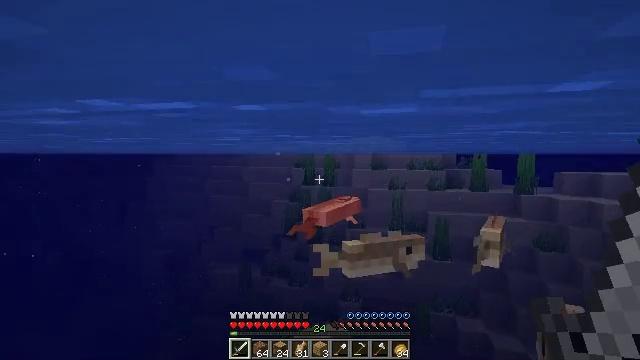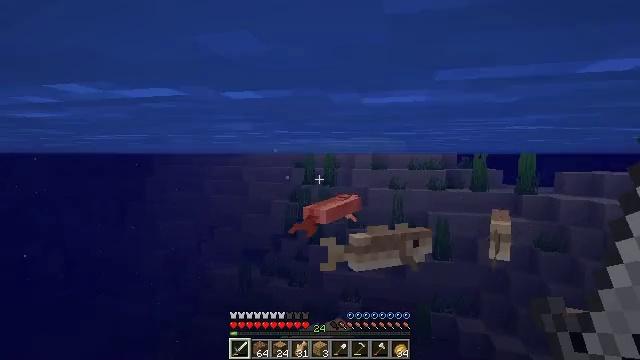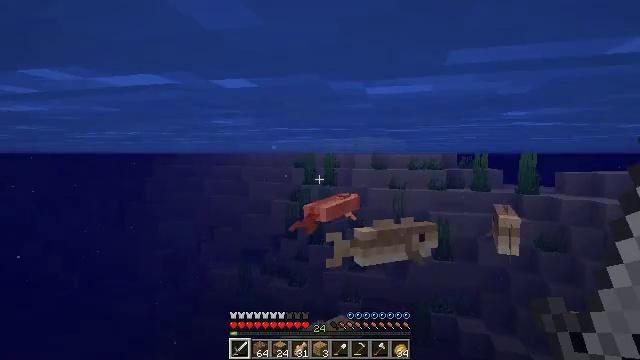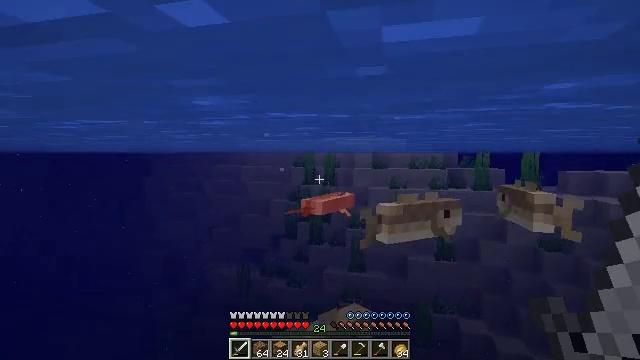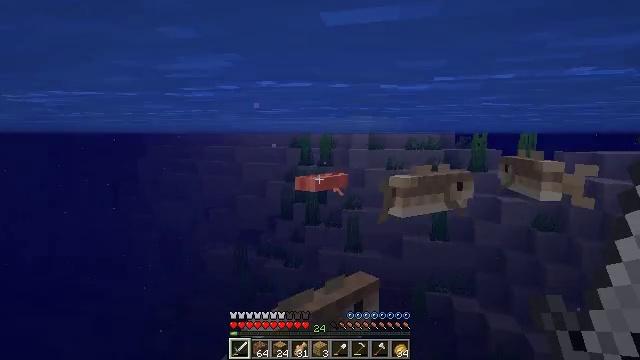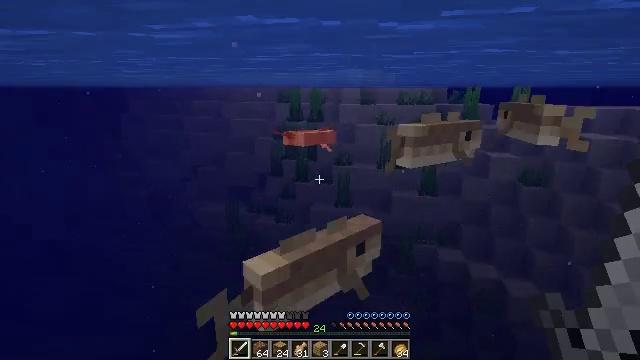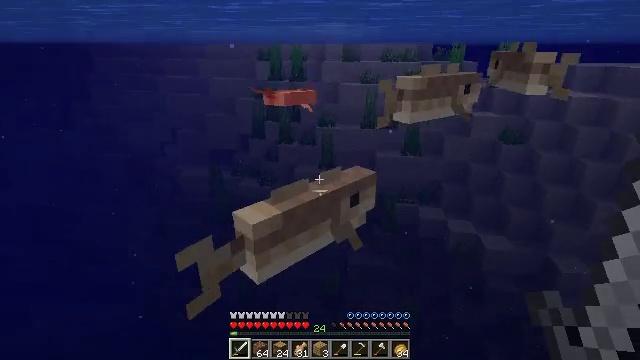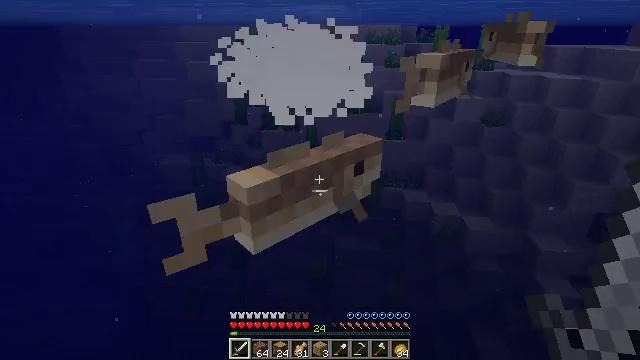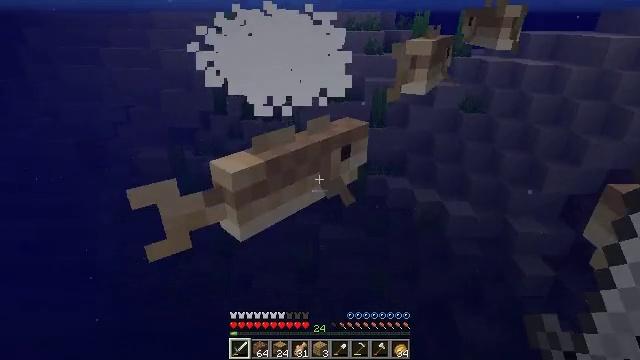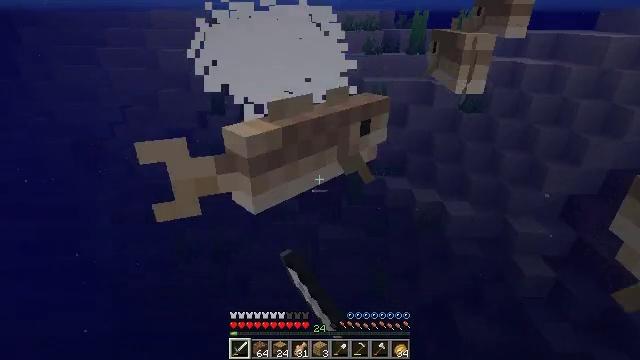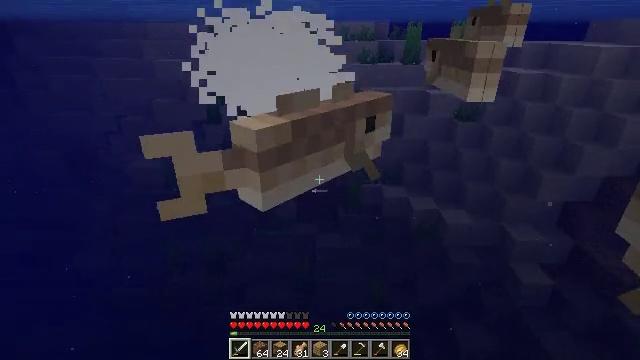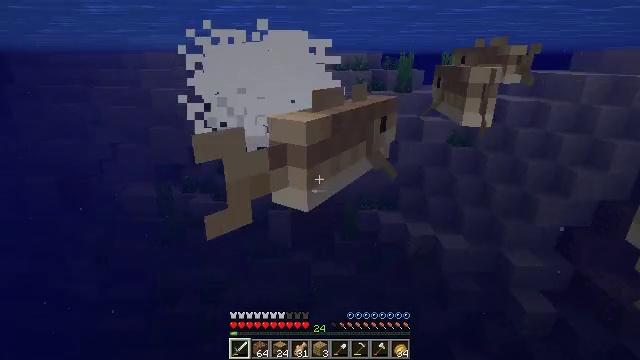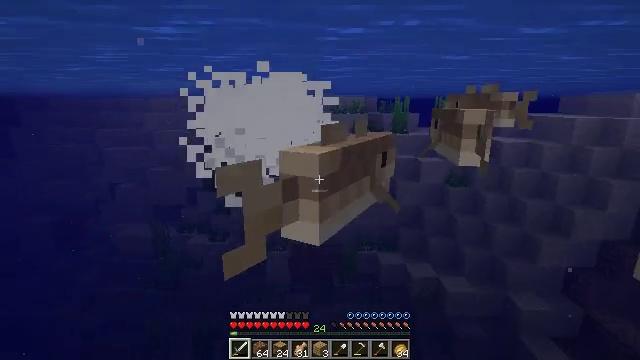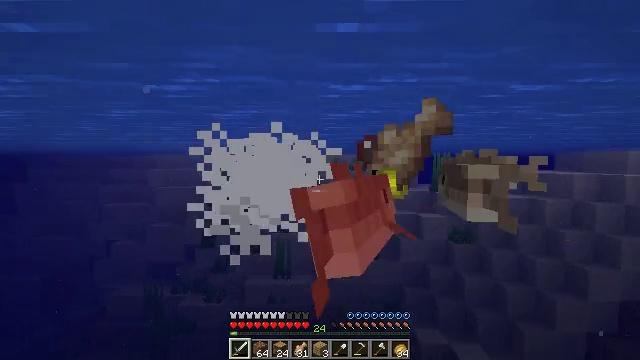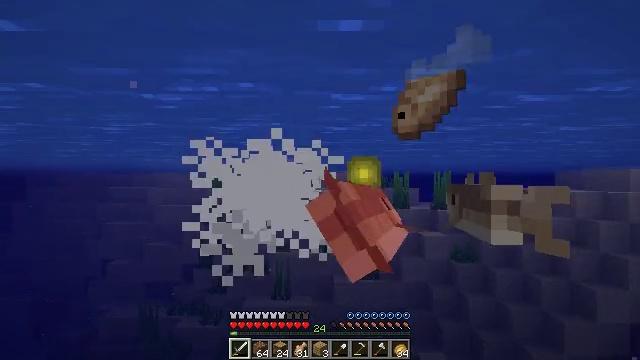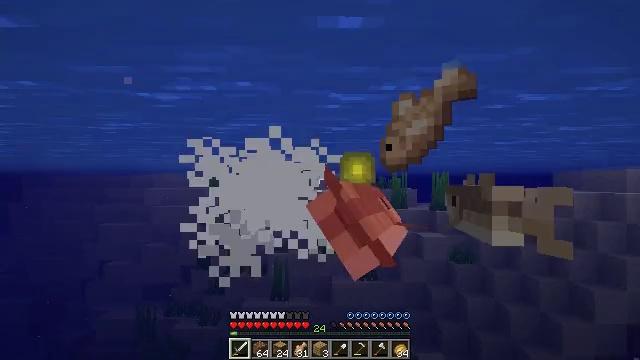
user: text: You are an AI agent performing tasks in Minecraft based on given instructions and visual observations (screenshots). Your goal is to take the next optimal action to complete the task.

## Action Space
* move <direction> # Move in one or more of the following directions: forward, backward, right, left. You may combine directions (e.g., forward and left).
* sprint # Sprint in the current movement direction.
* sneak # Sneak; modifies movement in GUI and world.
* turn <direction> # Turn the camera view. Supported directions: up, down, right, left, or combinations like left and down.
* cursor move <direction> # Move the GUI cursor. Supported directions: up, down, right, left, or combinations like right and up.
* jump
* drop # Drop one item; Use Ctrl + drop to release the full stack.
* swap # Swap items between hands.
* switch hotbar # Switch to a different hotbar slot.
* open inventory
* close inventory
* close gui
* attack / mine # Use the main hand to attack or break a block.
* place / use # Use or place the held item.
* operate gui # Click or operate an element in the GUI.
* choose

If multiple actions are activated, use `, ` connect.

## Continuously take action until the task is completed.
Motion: motion action
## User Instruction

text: Catch and defeat a cod.
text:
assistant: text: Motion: move forward
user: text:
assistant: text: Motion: move forward
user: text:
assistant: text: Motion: move forward
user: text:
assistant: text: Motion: move forward, turn down
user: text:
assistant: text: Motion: move forward, turn right and down
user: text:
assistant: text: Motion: move forward, turn right and down
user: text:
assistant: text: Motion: move forward, turn right and down
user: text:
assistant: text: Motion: turn right and down, attack / mine
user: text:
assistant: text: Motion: attack / mine
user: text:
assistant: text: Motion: turn up, attack / mine
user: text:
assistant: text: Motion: turn up
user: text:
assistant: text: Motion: turn up
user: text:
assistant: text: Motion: move forward, turn up
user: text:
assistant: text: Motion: move forward, turn up
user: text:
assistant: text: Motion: move forward
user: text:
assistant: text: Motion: move forward
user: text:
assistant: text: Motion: move forward, turn right
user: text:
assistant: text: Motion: move forward, turn right
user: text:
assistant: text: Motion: move forward, turn right
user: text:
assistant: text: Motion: move forward, turn right and down
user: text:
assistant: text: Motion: move forward, turn right and down
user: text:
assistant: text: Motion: move forward, turn right
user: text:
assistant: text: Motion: move forward, turn right
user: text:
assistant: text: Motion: move forward, turn right
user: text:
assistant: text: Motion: move forward
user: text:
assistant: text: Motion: move forward
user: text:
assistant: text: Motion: move forward, attack / mine
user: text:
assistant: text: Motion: move forward, turn left and down, attack / mine
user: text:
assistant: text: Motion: move forward, turn down, attack / mine
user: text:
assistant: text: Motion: move forward